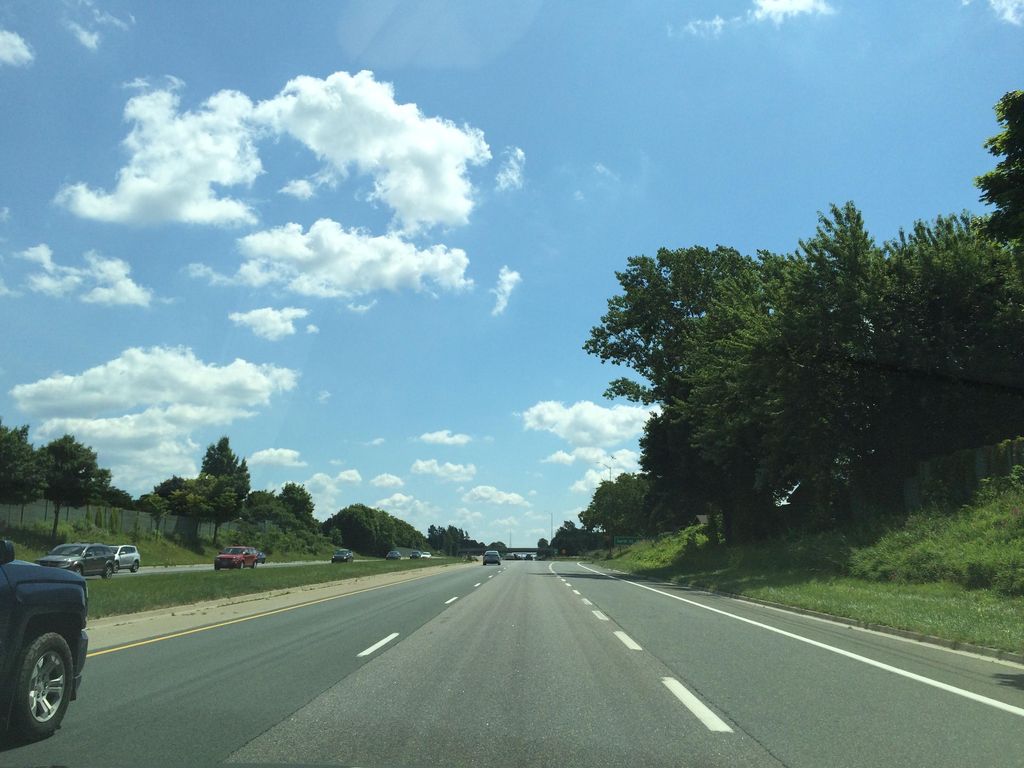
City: hamilton